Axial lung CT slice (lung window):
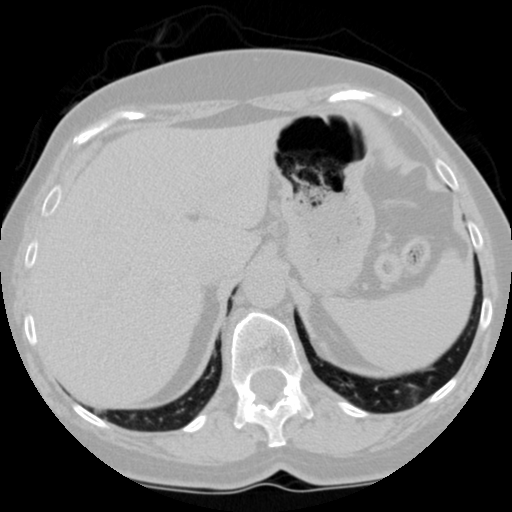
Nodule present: no